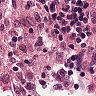
Metastatic tissue present: no